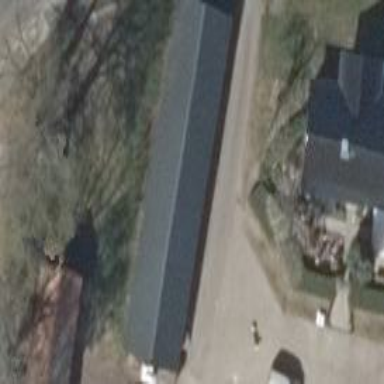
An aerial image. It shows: Shed building.